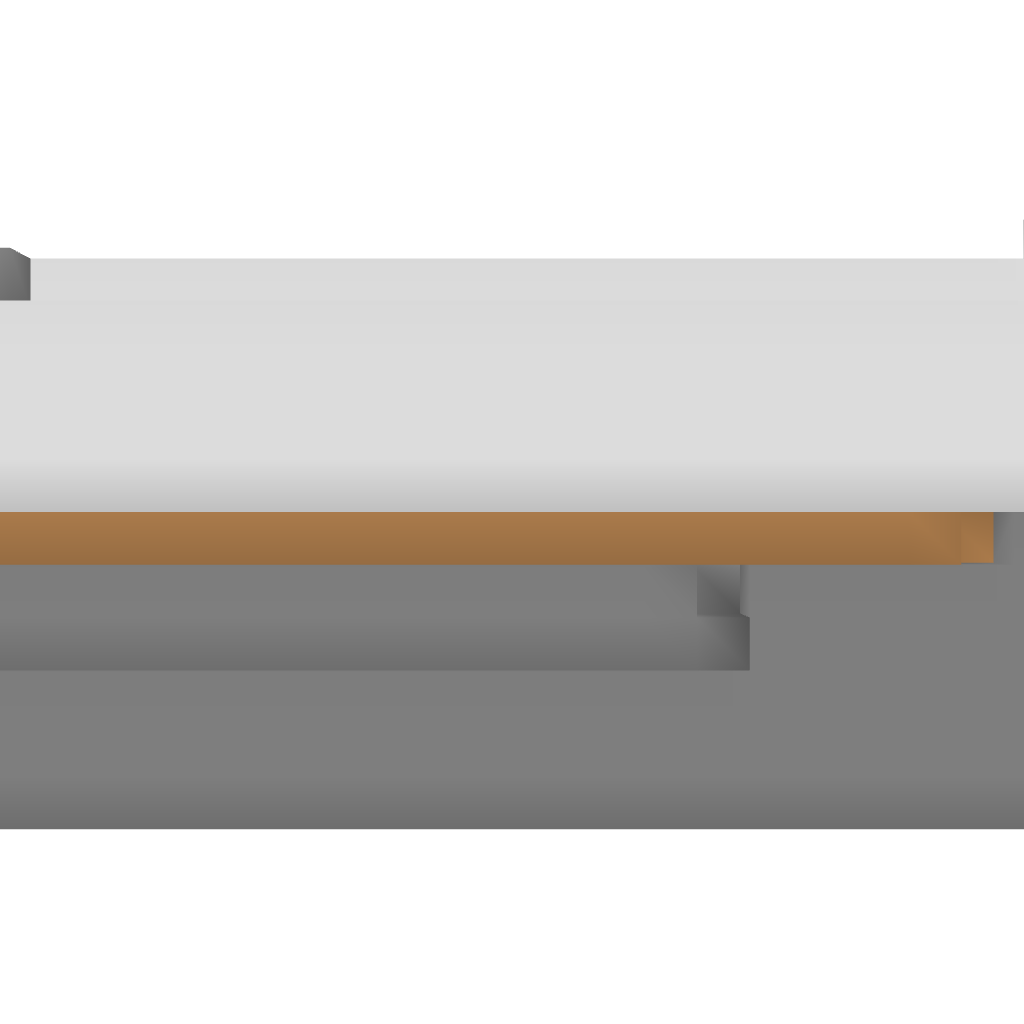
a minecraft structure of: Roman Bathhouse